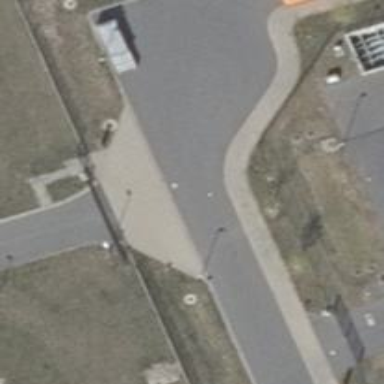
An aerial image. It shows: Unclassified road with asphalt surface.